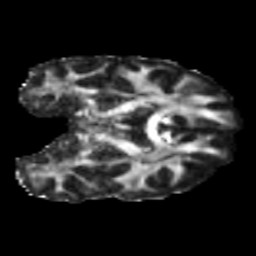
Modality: FA
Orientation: coronal
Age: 46
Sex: male
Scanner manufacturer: siemens
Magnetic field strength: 3 T
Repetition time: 5 s
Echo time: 0.092 s